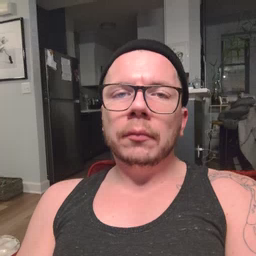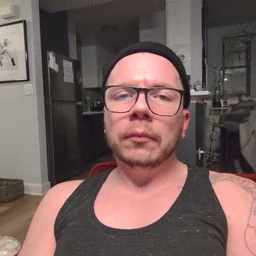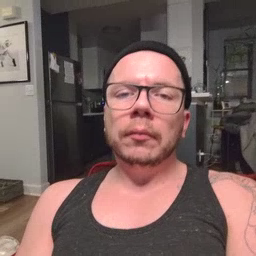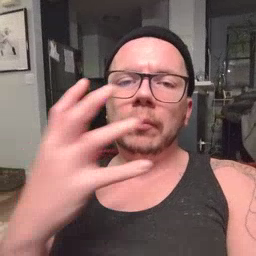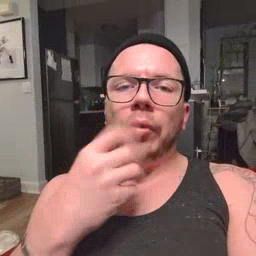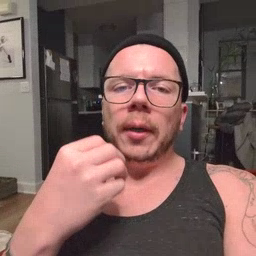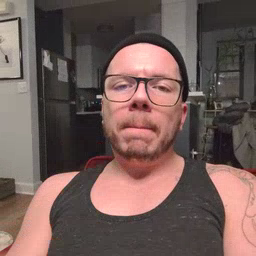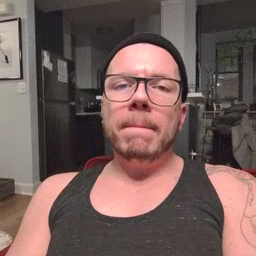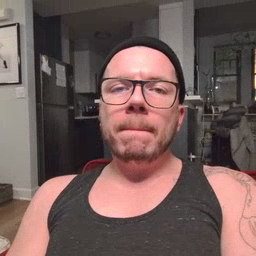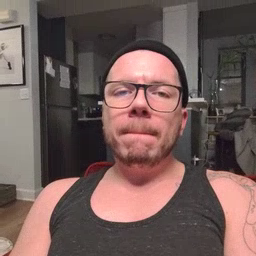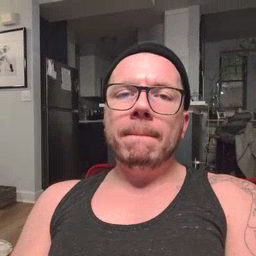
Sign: pretty